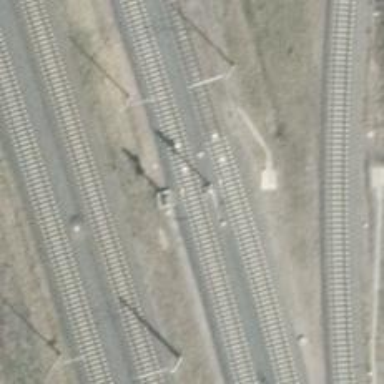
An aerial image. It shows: Railway signal.